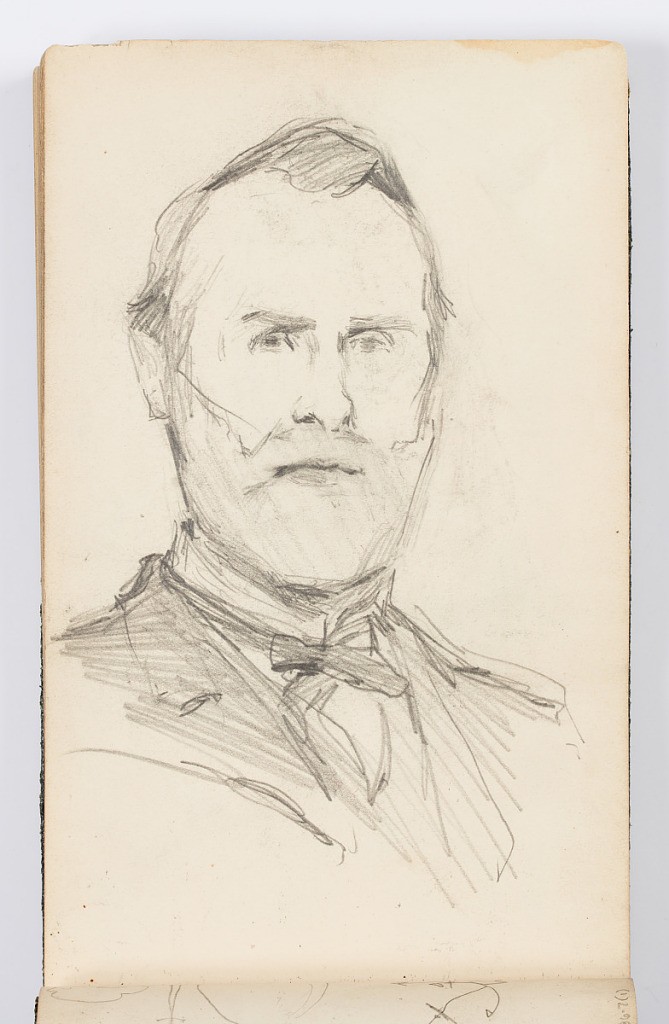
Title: Sketchbook Page: Man with Beard
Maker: Kenyon Cox, American, 1856–1919
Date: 1883
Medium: Graphite on paper
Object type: Sketchbook folio
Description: Portrait of man with beard. Recto: Sitter turned slightly to the right. Verso: Sitter facing frontally.